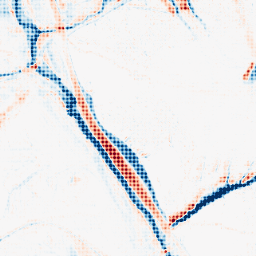
Category: morphological
Decomposition family: morphological_ellipse
Decomposition parameters: operation: average
width: 10
height: 20
Upsampling method: sinc_blackman
Upsampling parameters: scale: 8
kernel_size: 8
Upsampling scale: 8